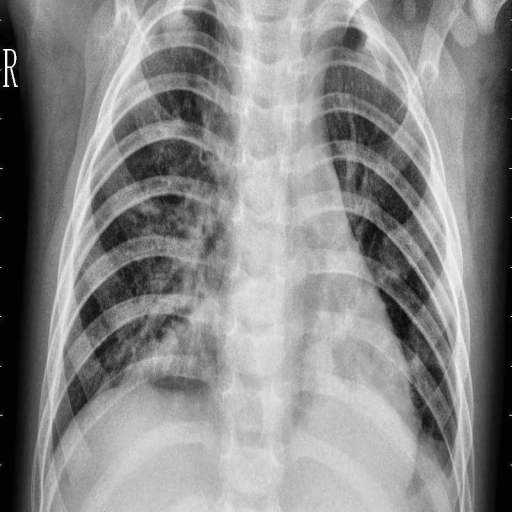
Finding: PNEUMONIA